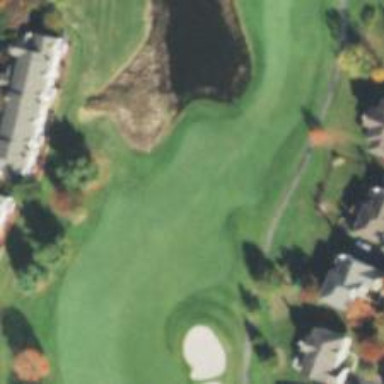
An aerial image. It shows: Golf hole.